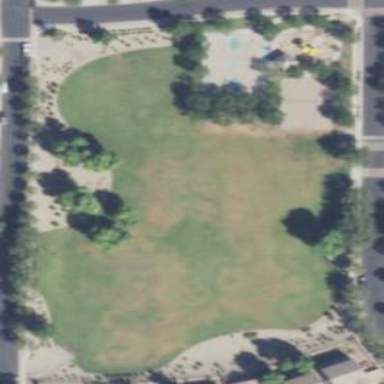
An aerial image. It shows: Lovely park for leisure and relaxation.